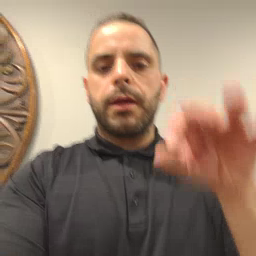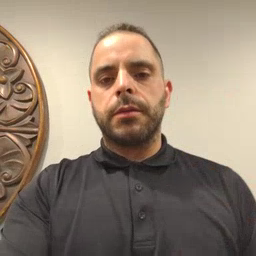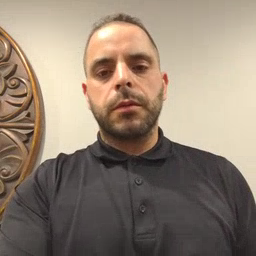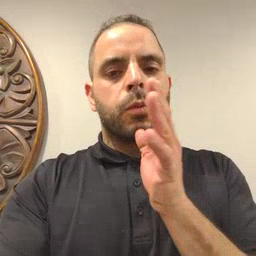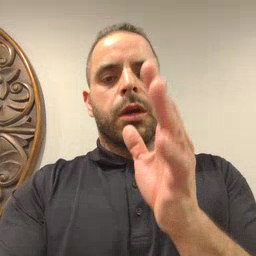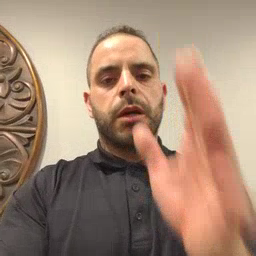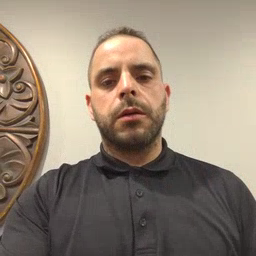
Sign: grandma